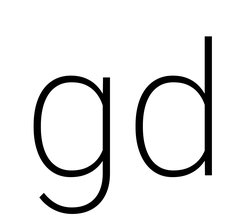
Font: Roboto_ExtraLight